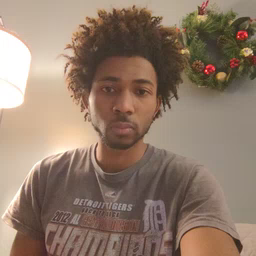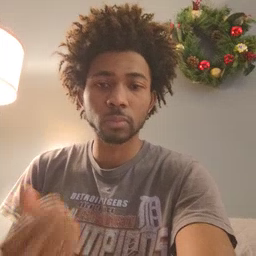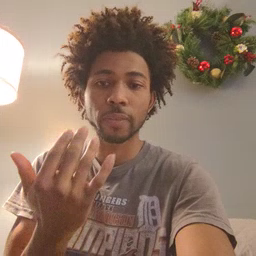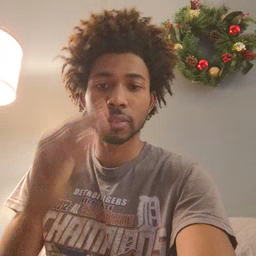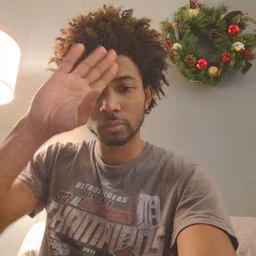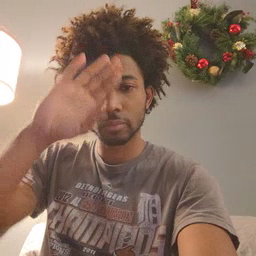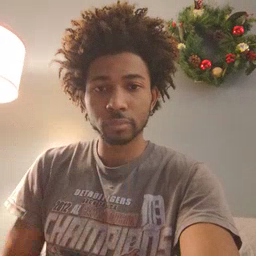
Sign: fireman